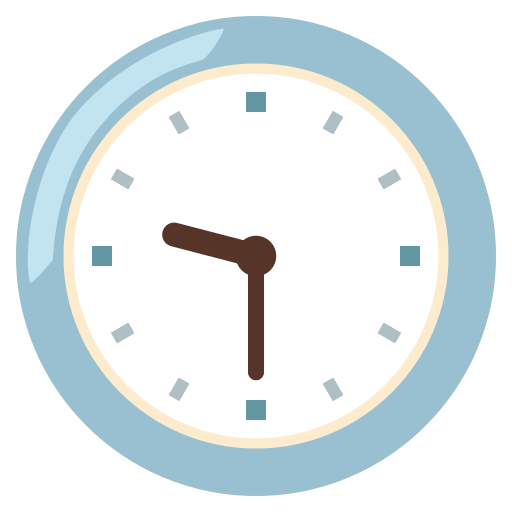
Emoji: 🕤